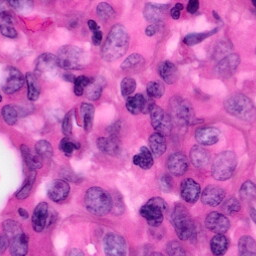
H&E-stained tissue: Pancreatic